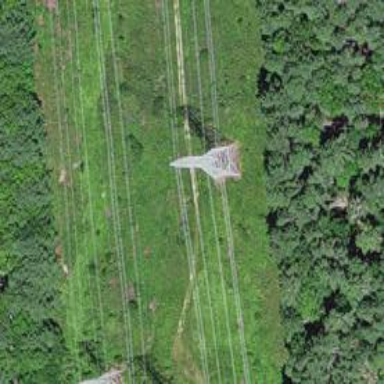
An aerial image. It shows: Power tower.